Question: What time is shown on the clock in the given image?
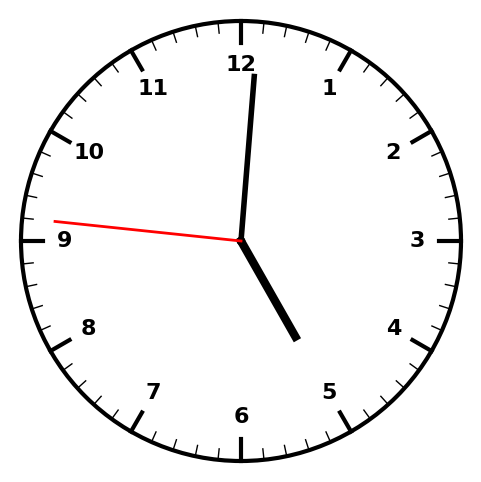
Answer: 05:00:46